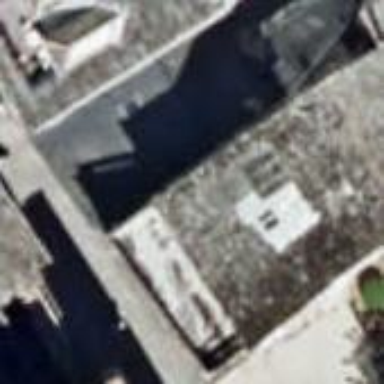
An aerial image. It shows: Warehouse building.